Field crop: maize
Growth stage: 2
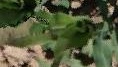
Species: maize